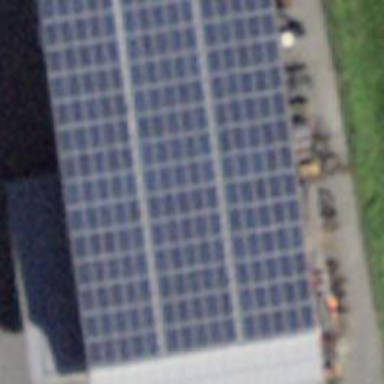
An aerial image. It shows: Solar power generator using photovoltaic panels.